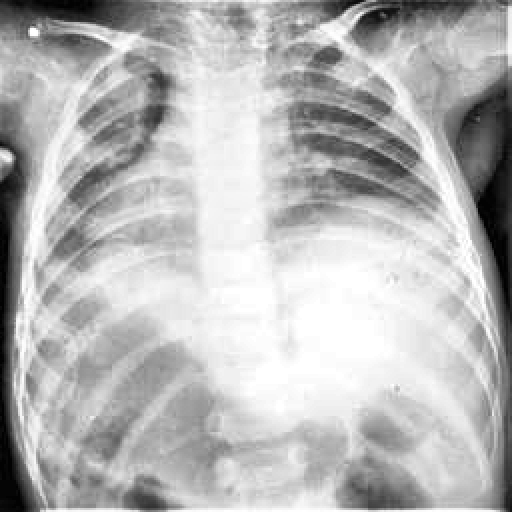
Finding: TUBERCULOSIS